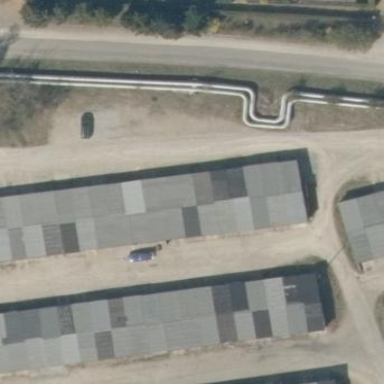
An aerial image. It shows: Group of garages.